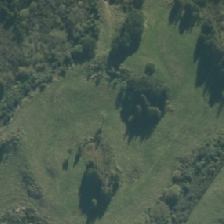
Land cover: high_producing_grassland